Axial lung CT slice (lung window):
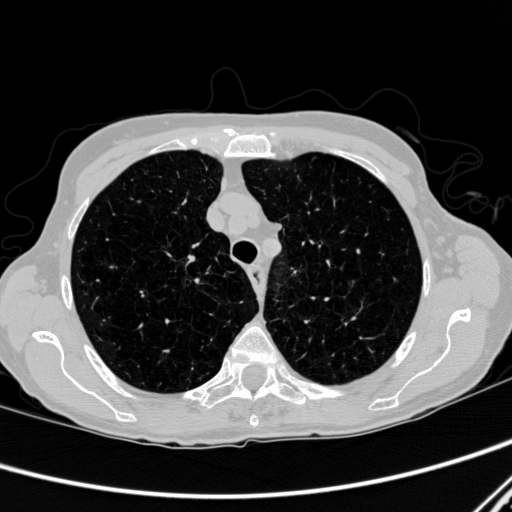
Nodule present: no